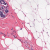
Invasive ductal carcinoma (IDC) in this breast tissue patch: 0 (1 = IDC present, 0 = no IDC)